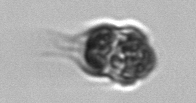
Label: Mesodinium